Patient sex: M
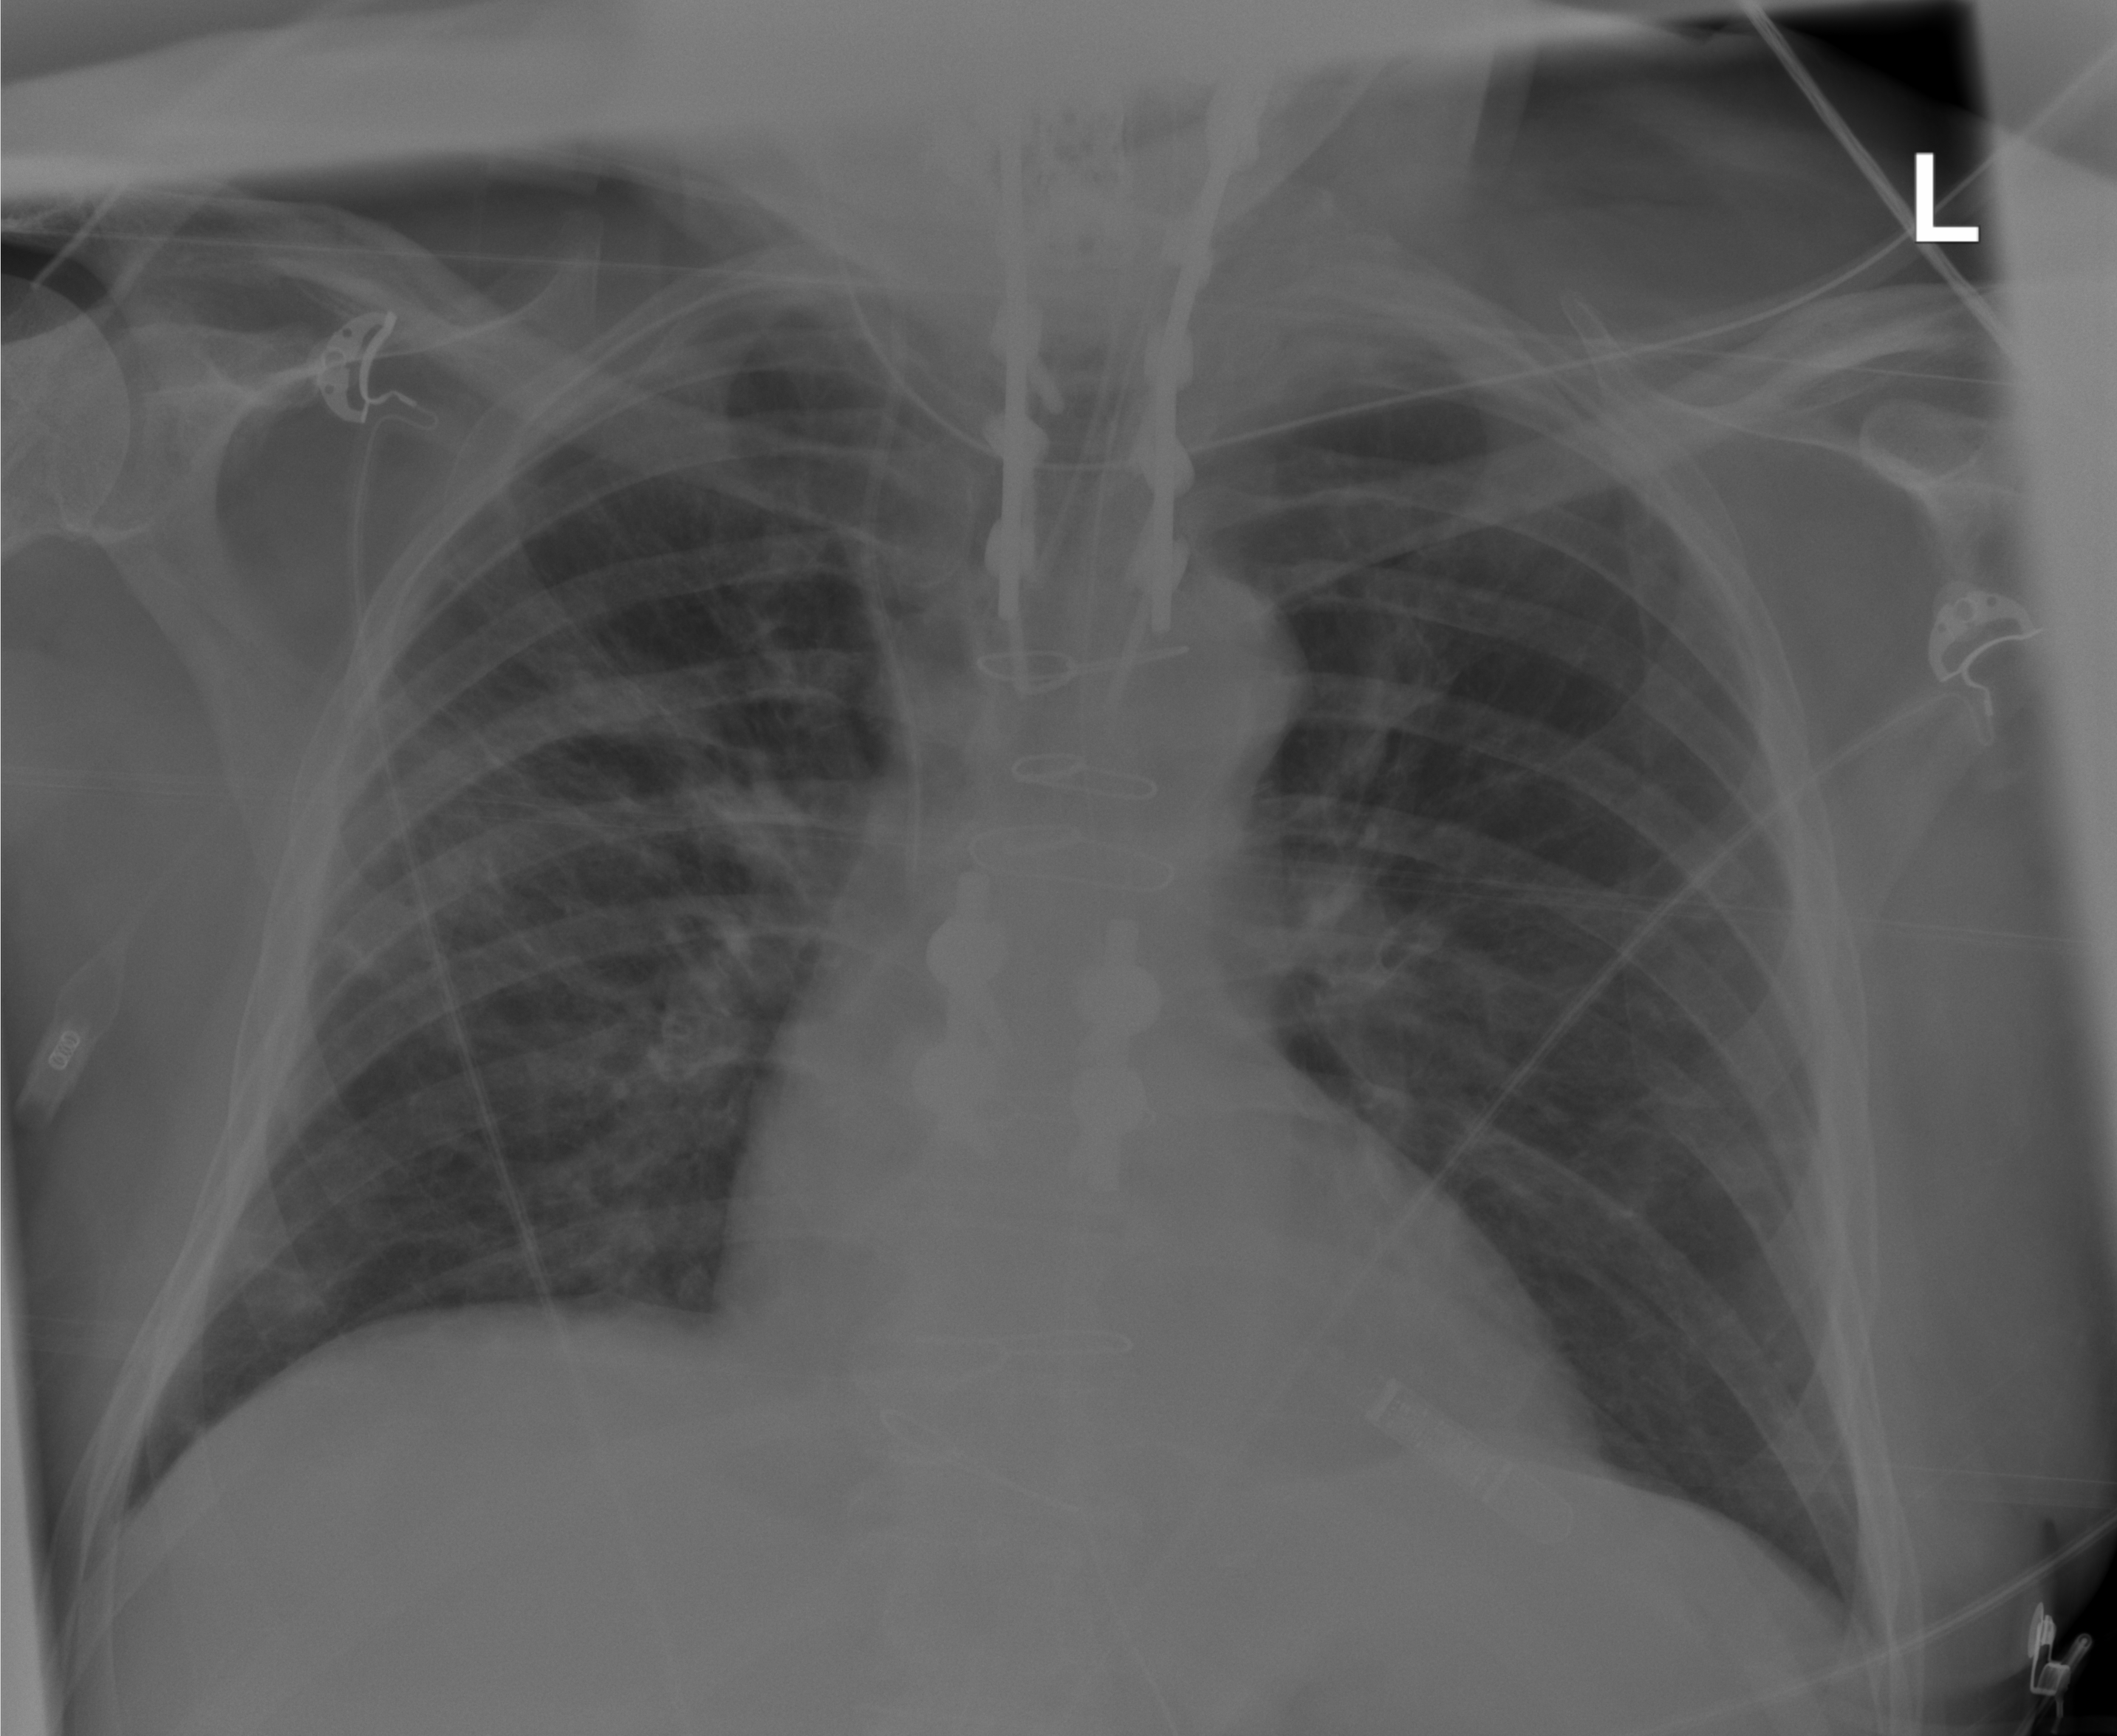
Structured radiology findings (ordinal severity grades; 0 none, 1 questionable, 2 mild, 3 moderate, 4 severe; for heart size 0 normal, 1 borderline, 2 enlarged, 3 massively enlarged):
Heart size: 0
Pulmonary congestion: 0
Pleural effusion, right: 0
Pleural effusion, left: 0
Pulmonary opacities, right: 3
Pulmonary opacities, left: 2
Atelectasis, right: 0
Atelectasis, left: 0